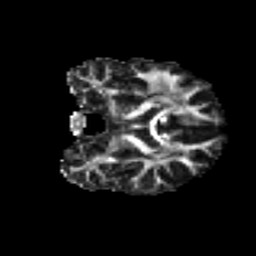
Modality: FA
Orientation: coronal
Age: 29
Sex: male
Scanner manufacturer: ge
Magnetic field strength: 3 T
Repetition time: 7.8 s
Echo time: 0.0609 s